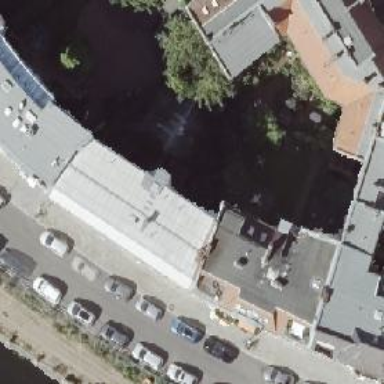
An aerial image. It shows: Apartment building with flat roof.